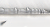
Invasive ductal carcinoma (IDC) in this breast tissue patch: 0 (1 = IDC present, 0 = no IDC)